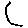
Label: moon